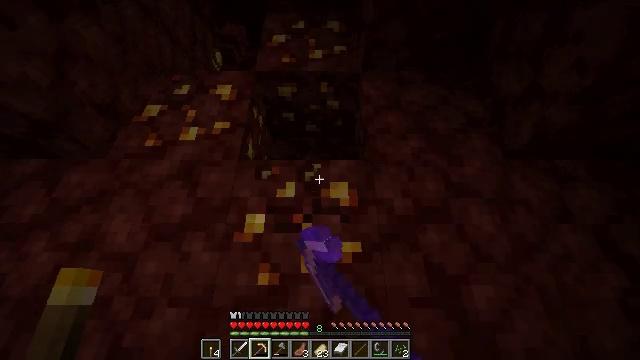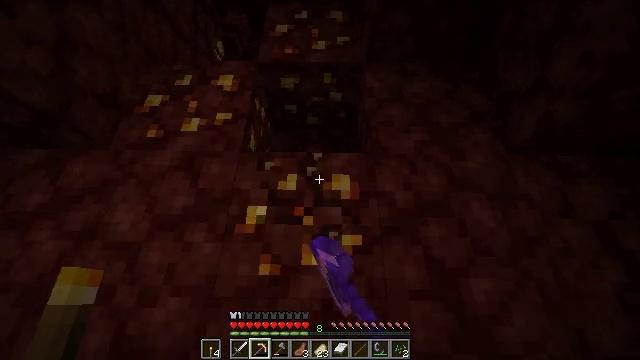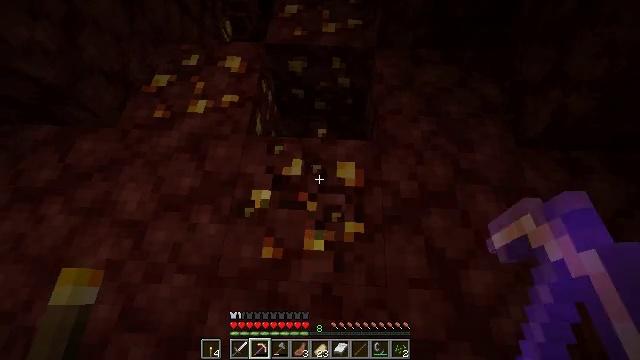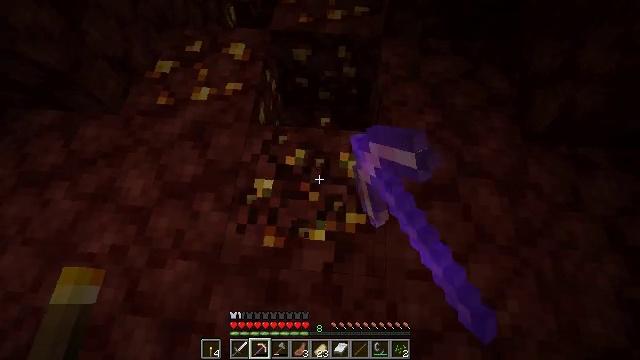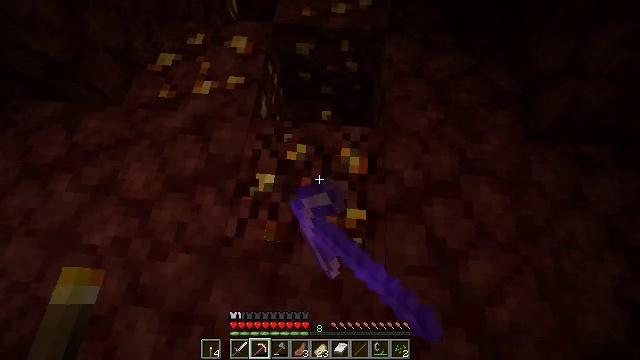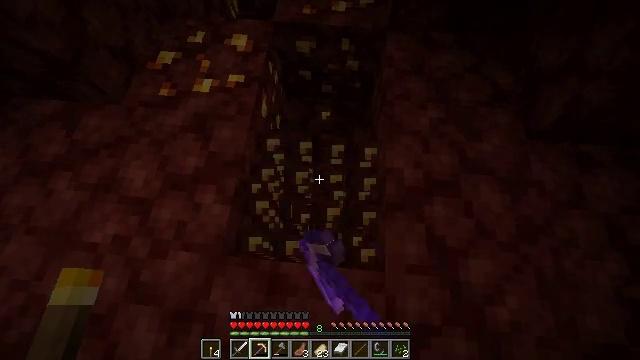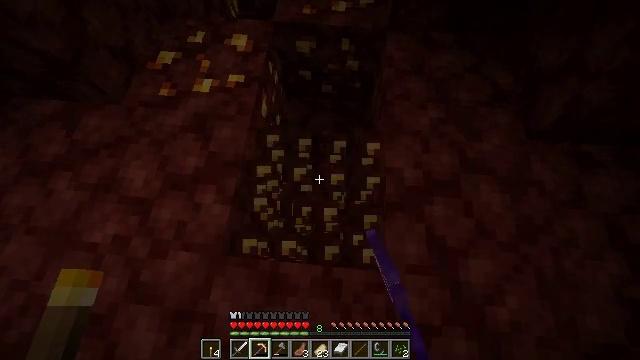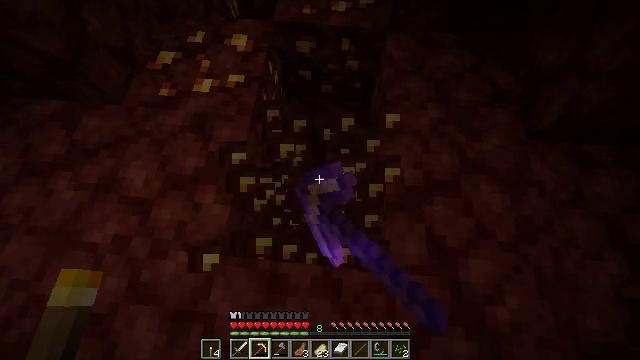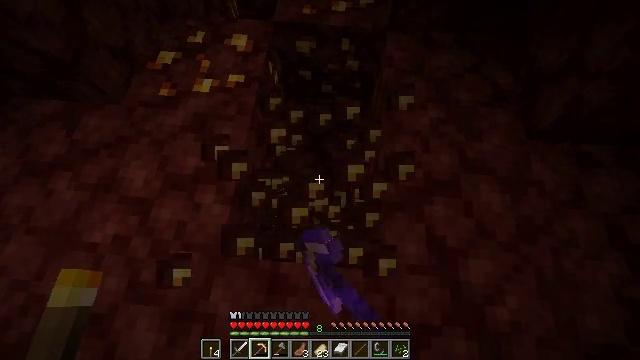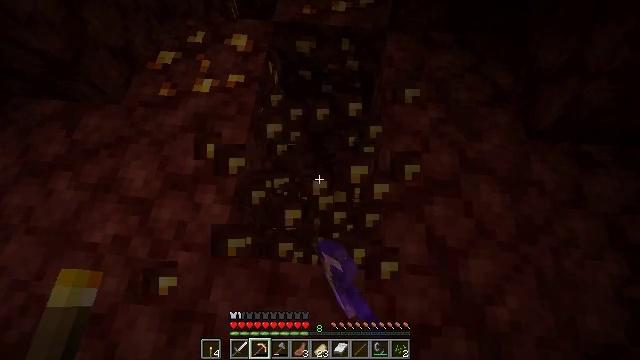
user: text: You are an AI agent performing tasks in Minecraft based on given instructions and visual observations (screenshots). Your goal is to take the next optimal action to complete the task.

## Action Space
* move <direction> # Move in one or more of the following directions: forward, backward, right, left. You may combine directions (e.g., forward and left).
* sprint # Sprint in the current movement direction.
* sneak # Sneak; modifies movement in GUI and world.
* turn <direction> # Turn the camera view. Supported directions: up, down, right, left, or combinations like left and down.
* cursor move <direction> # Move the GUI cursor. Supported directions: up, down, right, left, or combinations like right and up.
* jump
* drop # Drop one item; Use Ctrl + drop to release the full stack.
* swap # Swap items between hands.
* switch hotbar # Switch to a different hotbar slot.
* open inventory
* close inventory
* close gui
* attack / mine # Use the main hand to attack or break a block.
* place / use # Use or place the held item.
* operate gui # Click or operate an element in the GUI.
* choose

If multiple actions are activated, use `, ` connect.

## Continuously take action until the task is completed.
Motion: motion action
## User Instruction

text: Collect nether gold ore blocks.
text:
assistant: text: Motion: turn down, attack / mine
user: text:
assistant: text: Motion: turn left and down, attack / mine
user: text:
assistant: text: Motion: turn left and down, attack / mine
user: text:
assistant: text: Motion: turn down, attack / mine
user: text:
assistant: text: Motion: attack / mine
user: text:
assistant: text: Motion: attack / mine
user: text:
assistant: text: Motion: attack / mine
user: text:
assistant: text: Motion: attack / mine
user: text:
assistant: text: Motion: attack / mine
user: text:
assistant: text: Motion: attack / mine